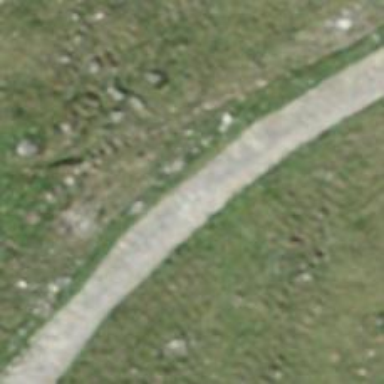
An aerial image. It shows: Track road with grade3 tracktype.